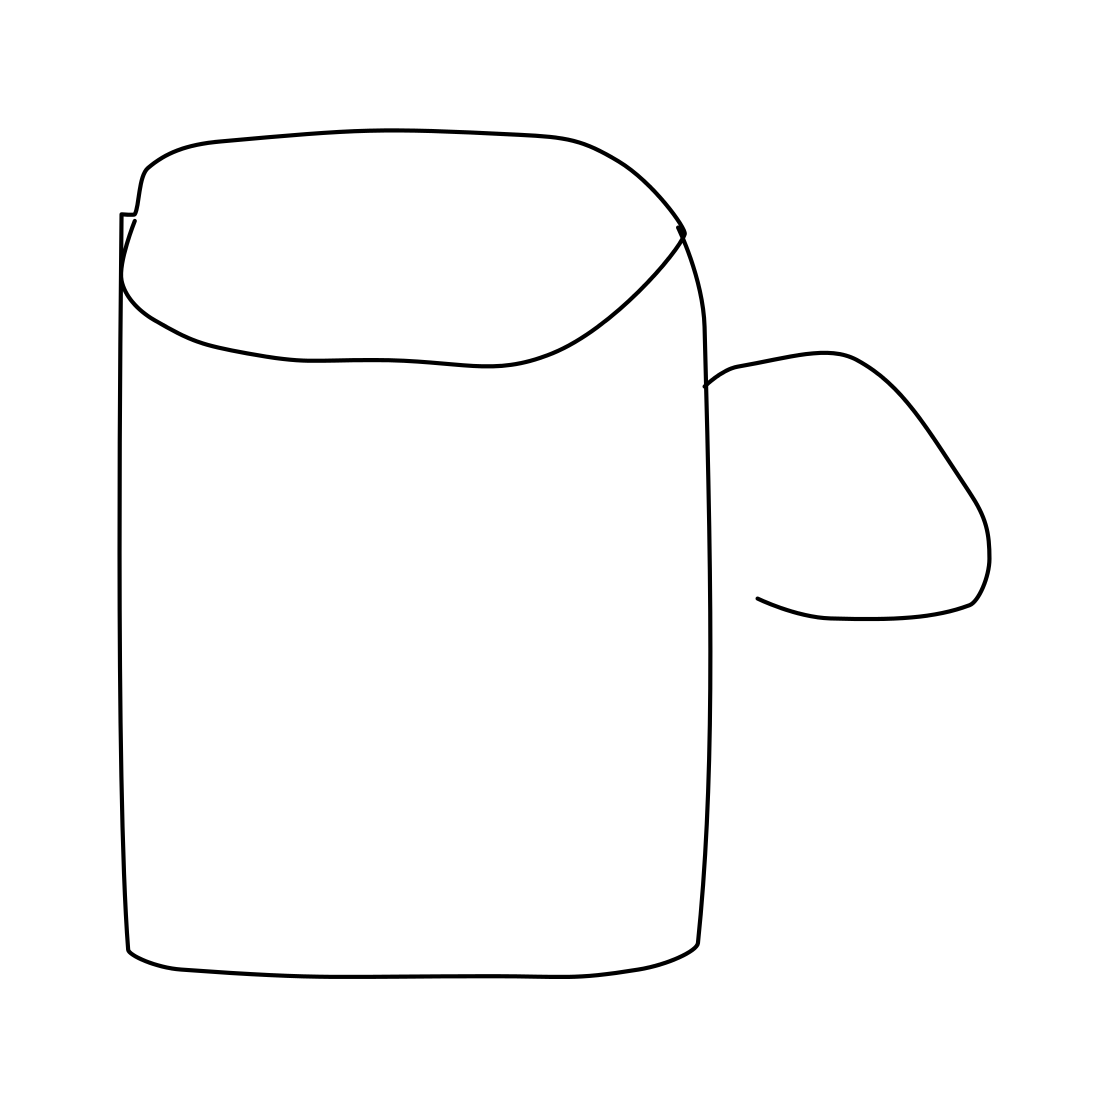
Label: cup